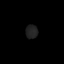
Tissue: lung
Cell type: Others
Senescence score: 0.2214
Nuclear area (px): 165
Mean DAPI intensity: 32.879